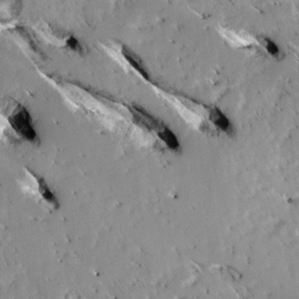
Label: non_frost